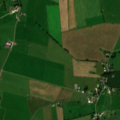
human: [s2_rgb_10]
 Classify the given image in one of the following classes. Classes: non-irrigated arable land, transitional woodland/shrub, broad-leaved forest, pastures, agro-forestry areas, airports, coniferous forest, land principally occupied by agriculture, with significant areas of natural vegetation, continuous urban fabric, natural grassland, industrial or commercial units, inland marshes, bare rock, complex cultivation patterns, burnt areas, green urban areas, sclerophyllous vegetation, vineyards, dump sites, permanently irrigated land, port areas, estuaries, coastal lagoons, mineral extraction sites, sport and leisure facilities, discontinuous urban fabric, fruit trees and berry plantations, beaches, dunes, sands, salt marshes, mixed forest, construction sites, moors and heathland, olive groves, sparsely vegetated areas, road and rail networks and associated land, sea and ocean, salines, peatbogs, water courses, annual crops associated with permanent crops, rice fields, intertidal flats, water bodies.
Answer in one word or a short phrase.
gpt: discontinuous urban fabric, pastures, complex cultivation patterns